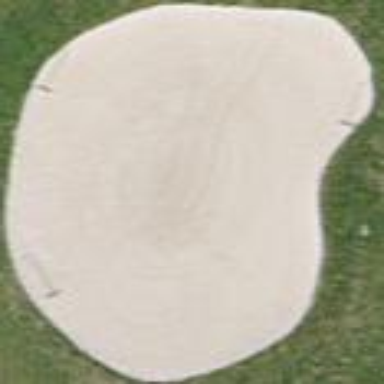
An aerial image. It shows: Sandy area is golf bunker.